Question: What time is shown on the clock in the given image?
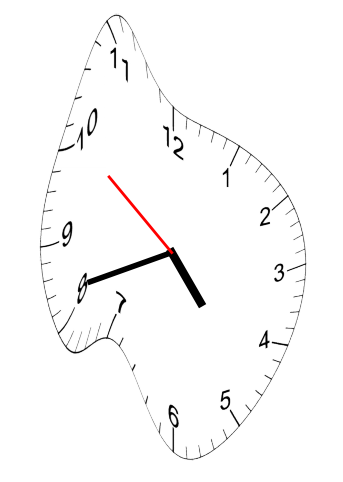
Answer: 04:41:51